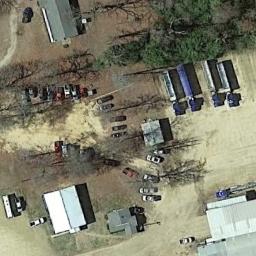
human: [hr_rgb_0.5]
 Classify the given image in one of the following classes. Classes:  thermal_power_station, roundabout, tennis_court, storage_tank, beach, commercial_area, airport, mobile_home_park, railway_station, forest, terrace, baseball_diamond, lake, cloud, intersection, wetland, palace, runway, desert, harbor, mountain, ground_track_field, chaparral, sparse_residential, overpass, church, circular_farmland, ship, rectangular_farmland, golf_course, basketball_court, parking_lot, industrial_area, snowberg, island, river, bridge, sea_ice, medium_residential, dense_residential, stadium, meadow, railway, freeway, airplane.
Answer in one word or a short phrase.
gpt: mobile_home_park